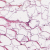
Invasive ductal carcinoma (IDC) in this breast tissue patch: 0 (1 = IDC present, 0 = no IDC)